Aerial crown-view tile of a tropical tree (Barro Colorado Island, Panama), acquired 20250715:
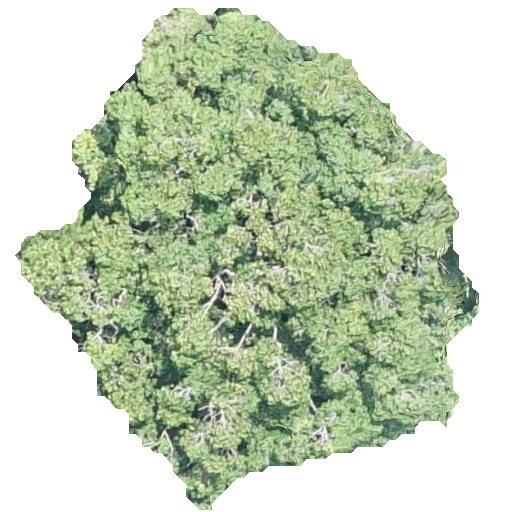
Species: Ocotea leptobotra
GBIF accepted scientific name: Ocotea leptobotra
Crown area: 218.301 m²